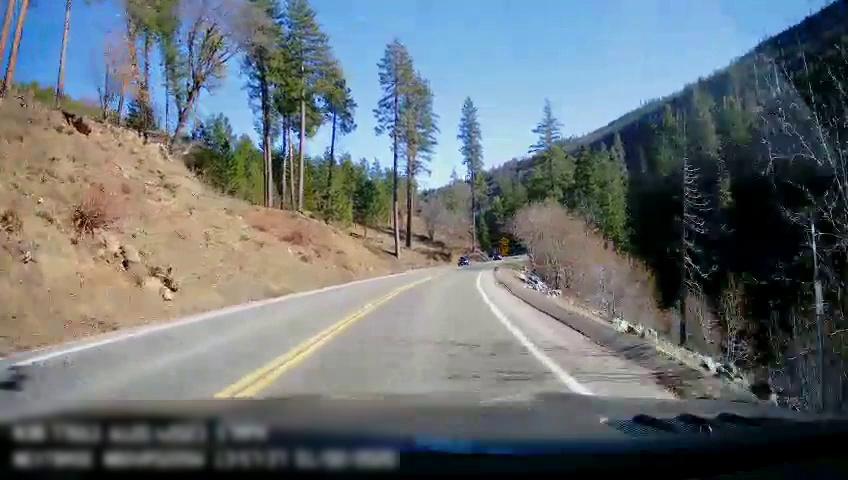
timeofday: Day
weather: Sunny
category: Drivable Space
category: Drivable Space
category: Vehicles | Car
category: Lanes | Opposite Lane
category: Lanes | Current Lane
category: Lanes | Opposite Lane
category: Lanes | Current Lane
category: Traffic | Signs
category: Traffic | Signs